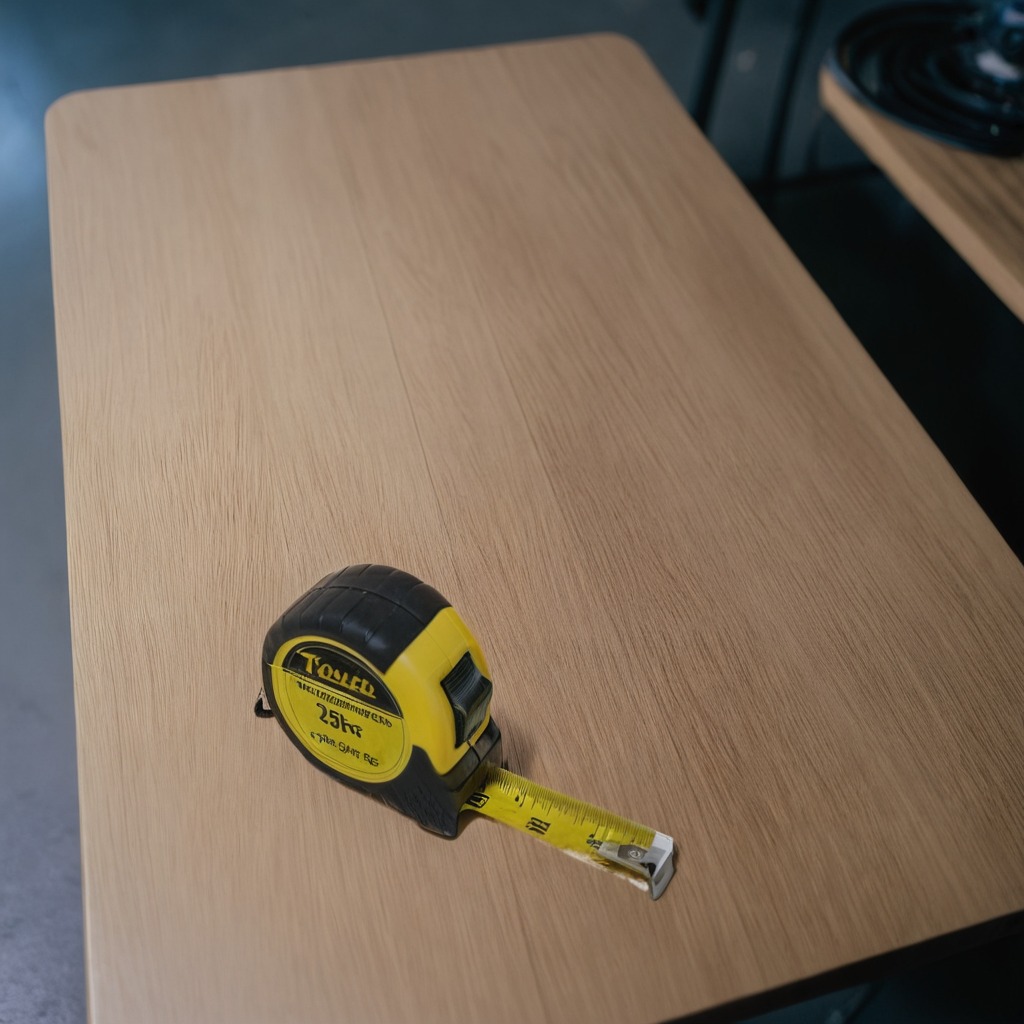
A measuring tape is lying on the old table with faint burn marks in a small garage at twilight.